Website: apple
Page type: newsletter-management
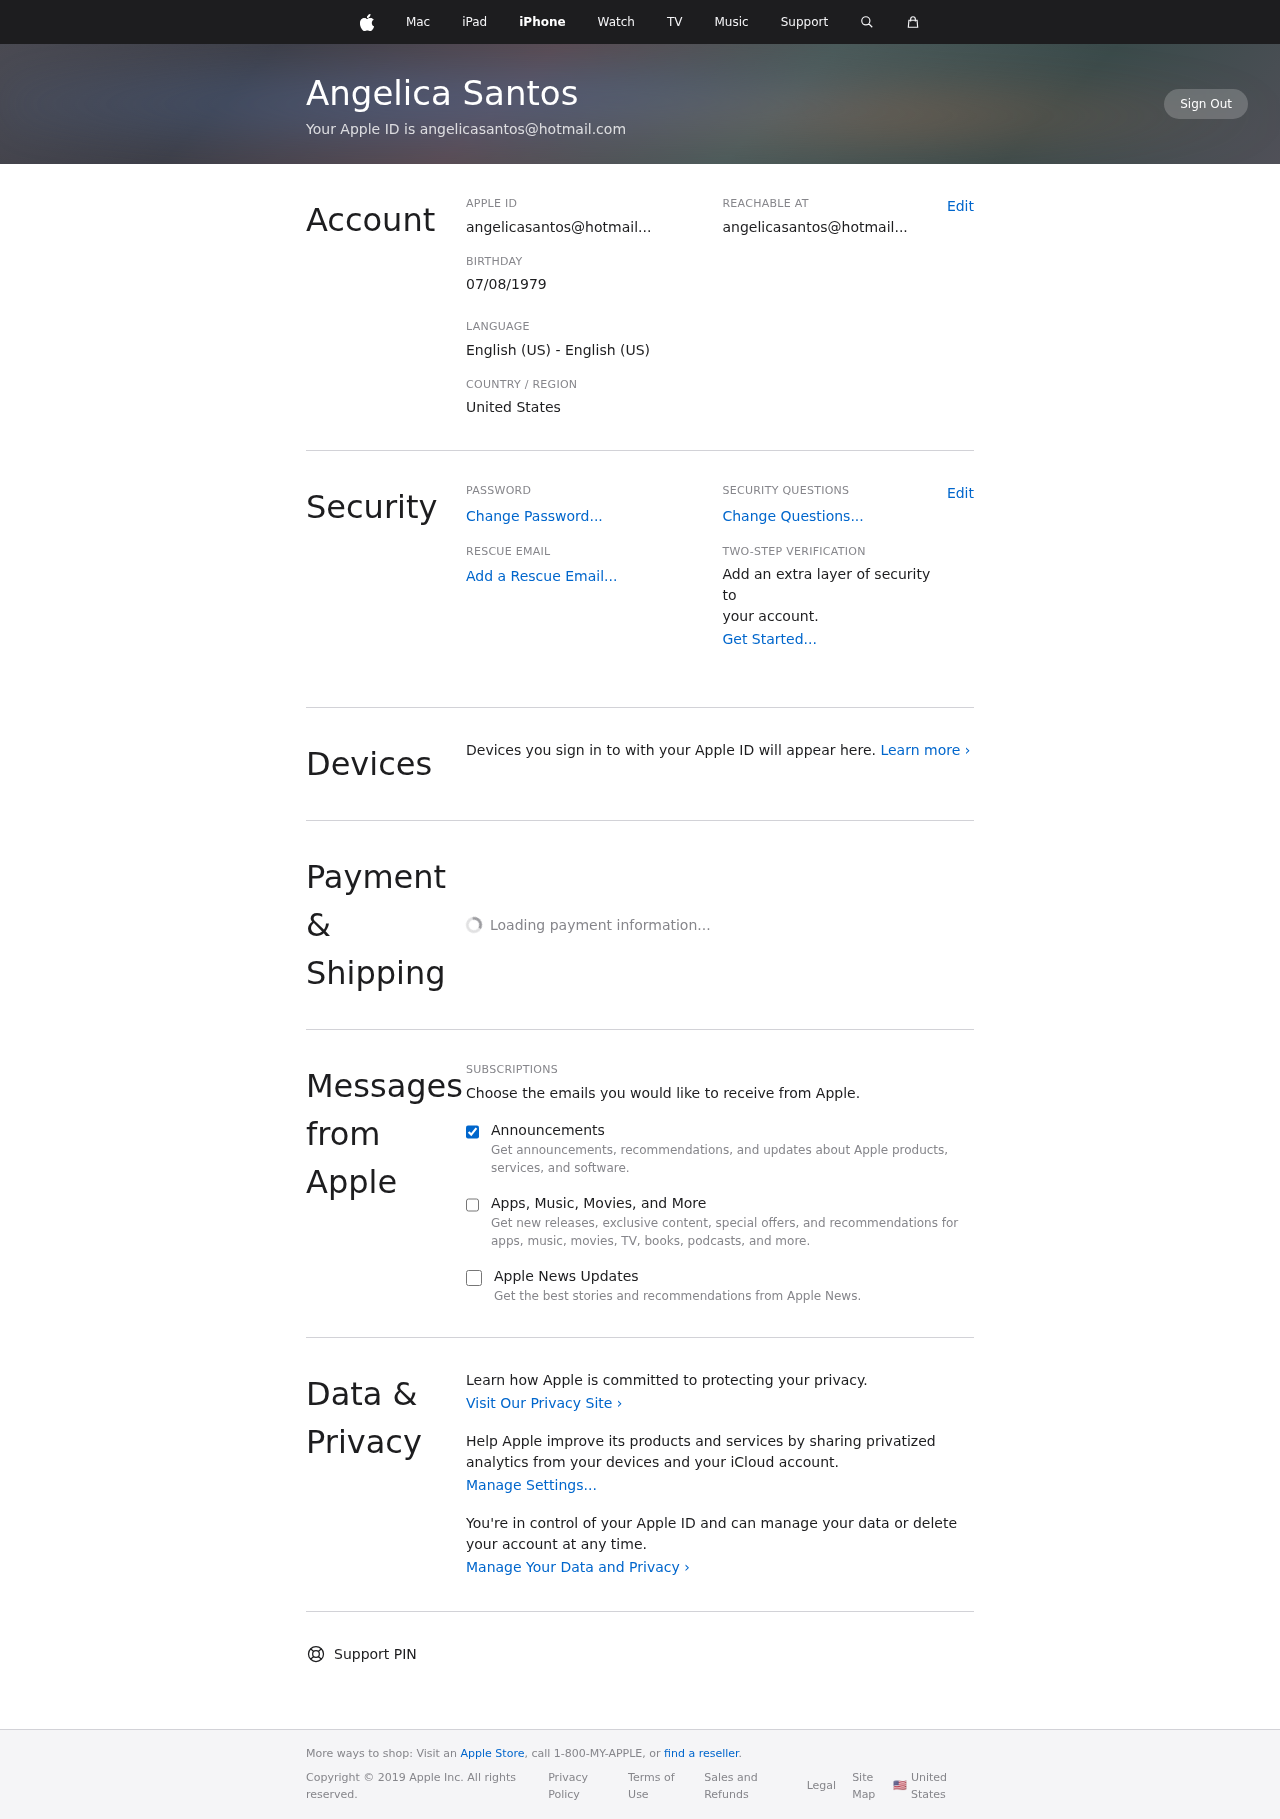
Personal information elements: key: PII_COUNTRY
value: United States
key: PII_DOB
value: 07/08/1979
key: PII_EMAIL
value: angelicasantos@hotmail...
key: PII_EMAIL
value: angelicasantos@hotmail.com
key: PII_FULLNAME
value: Angelica Santos
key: PII_EMAIL2
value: angelicasantos@hotmail...